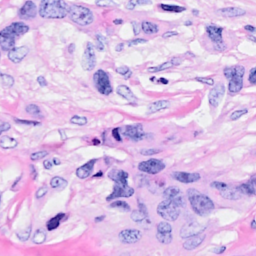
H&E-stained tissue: Breast